Question: i'm in a Wordpress environment. I need to hide the "middle" and "bottom" rows of the header, so i gave a class "hide" to all rows, but here it is the problem: i need to remove the "hide" class from the "top" row so, with CSS, i can hide only the "middle" and "bottom" rows using the "hide" class.
How do i remove the "hide" class from the "top" row?

This is the modify i did to add the class "hide" (builder_header_renderer.php):
'''
$result = '<div class="hide" ' . blocksy_attr_to_html($row_container_attr) . '>';
$result .= '<div ' . blocksy_attr_to_html(array_merge([
'class' => $container_class
])) . '>';
'''
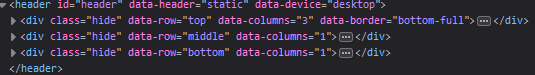
Answer: If you want to do this strictly using JS, you could use the following in a script.js file in your child theme:
'''
if(document.body.classList.contains('blog')){
Array.from(document.querySelectorAll('header#header>div')).forEach((item, index) => {
if(index > 0){
item.classList.add('hide');
}
});
}
'''
In the functions.php file in your child theme, you can add this to include your script.js in your theme.
'''
function mytheme_child_enqueue_scripts () {
wp_enqueue_script('script-js', get_stylesheet_directory_uri().'/script.js', '', null, true);
}
add_action('wp_enqueue_scripts', 'mytheme_child_enqueue_scripts');
'''
If you do this using JavaScript, make sure the following three prerequisites are met:
1. Do not add the .hide class in PHP.
2. When it isn't added in PHP, verify that the right header items have the .hide class added to them by script.js.
3. Target it in CSS using header#header .hide { display: none; }
If JS is not a strict requirement for achieving this, @mplungjan has the simplest and most performant approach in a comment to your question, although to adapt it to your requirements about the blog page, use this to achieve what you're looking to do:
'''
body.blog #header [data-row=middle],
body.blog #header [data-row=bottom] {
display:none
}
'''